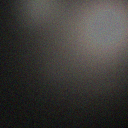
Screen state: off